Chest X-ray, AP view. Patient: 41 years old, sex M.
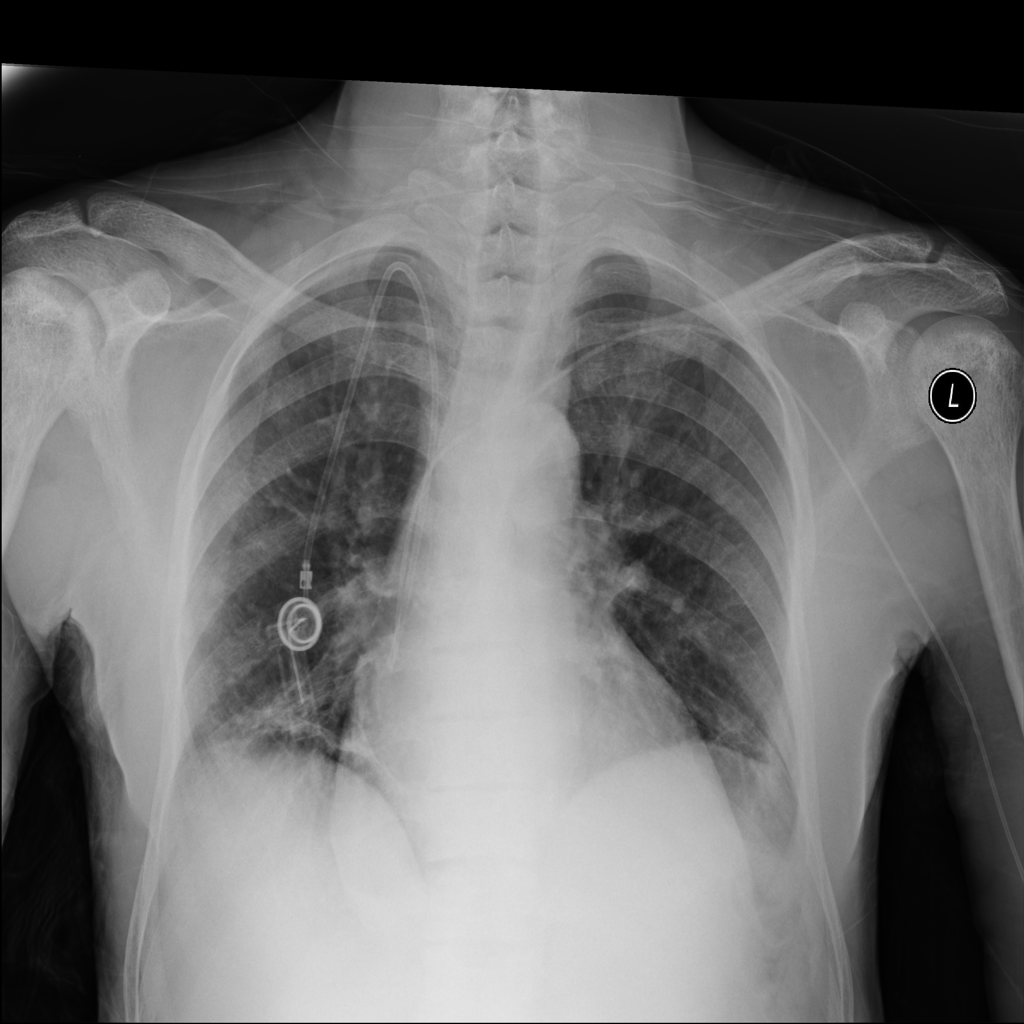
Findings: No Finding